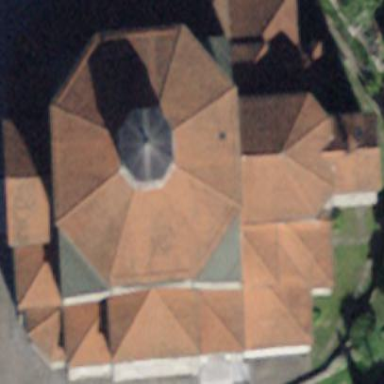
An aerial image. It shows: Church which is place of worship.